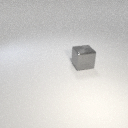
large gray metal cube